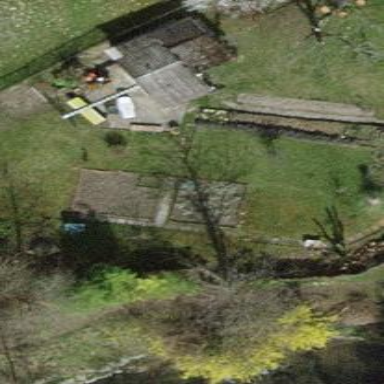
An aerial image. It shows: Garden surrounded by fence.